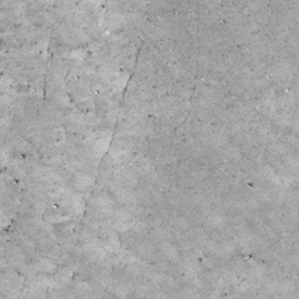
Label: non_frost